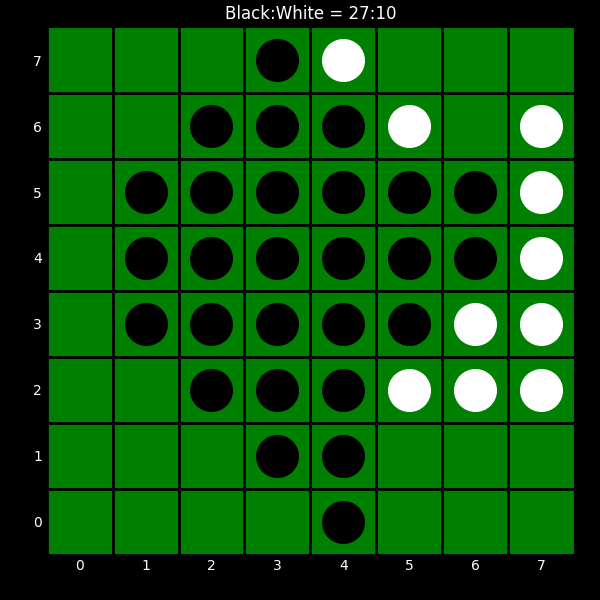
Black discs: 27
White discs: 10